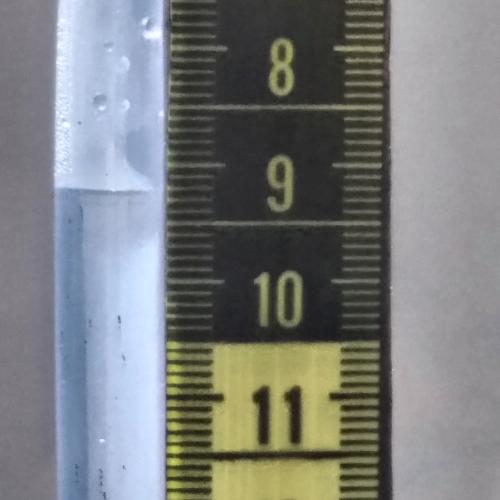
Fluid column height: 9.2 cm